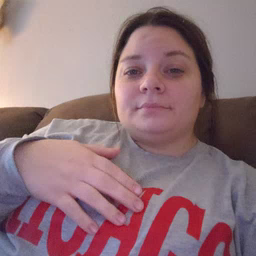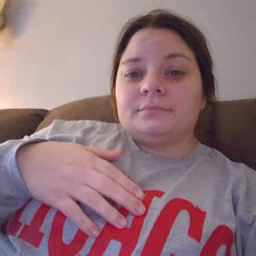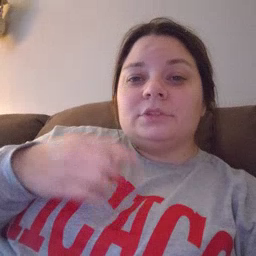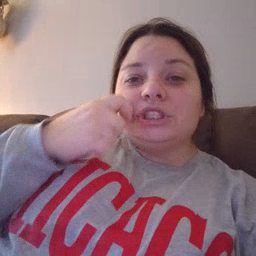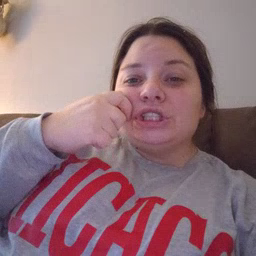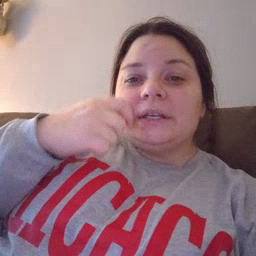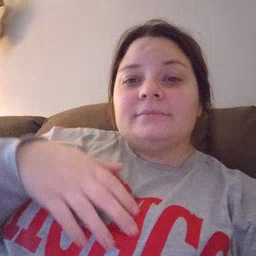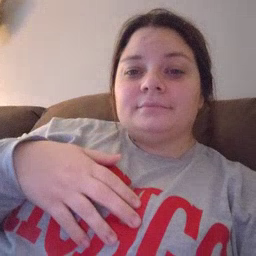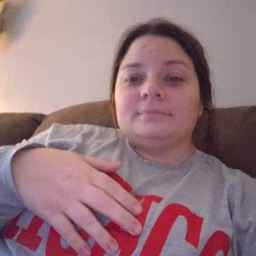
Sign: cheek